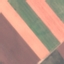
Land use / land cover: AnnualCrop